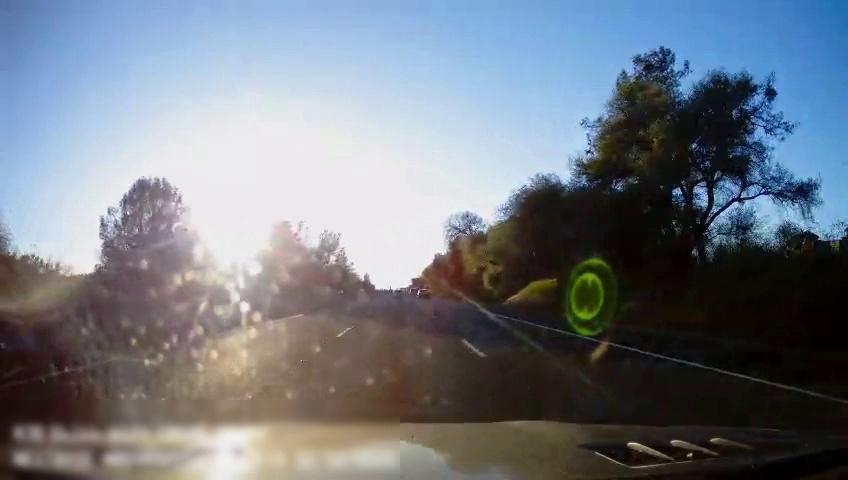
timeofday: Day
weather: Cloudy
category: Drivable Space
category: Vehicles | Car
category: Vehicles | SUV
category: Lanes | Alternate Lane
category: Lanes | Current Lane
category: Lanes | Current Lane
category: Lanes | Alternate Lane